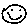
Label: smiley face